The plot shows how the frequency content of a rotor-rig vibration signal evolves over time (STFT spectrogram). Based on the visible evidence, which rotor condition applies: normal, misalignment, unbalance, looseness?
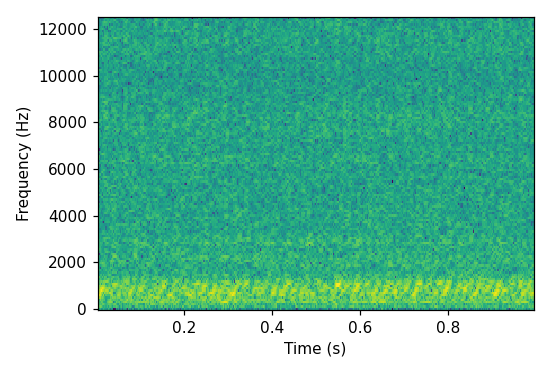
Answer: normal